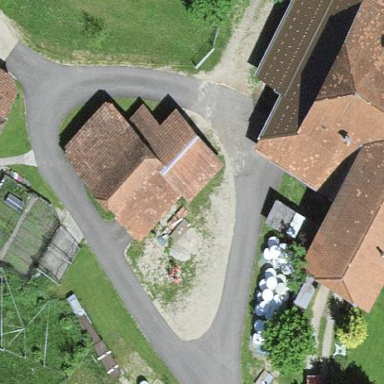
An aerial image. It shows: Rural barn.